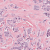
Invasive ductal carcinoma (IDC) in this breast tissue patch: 1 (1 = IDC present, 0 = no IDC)